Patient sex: M
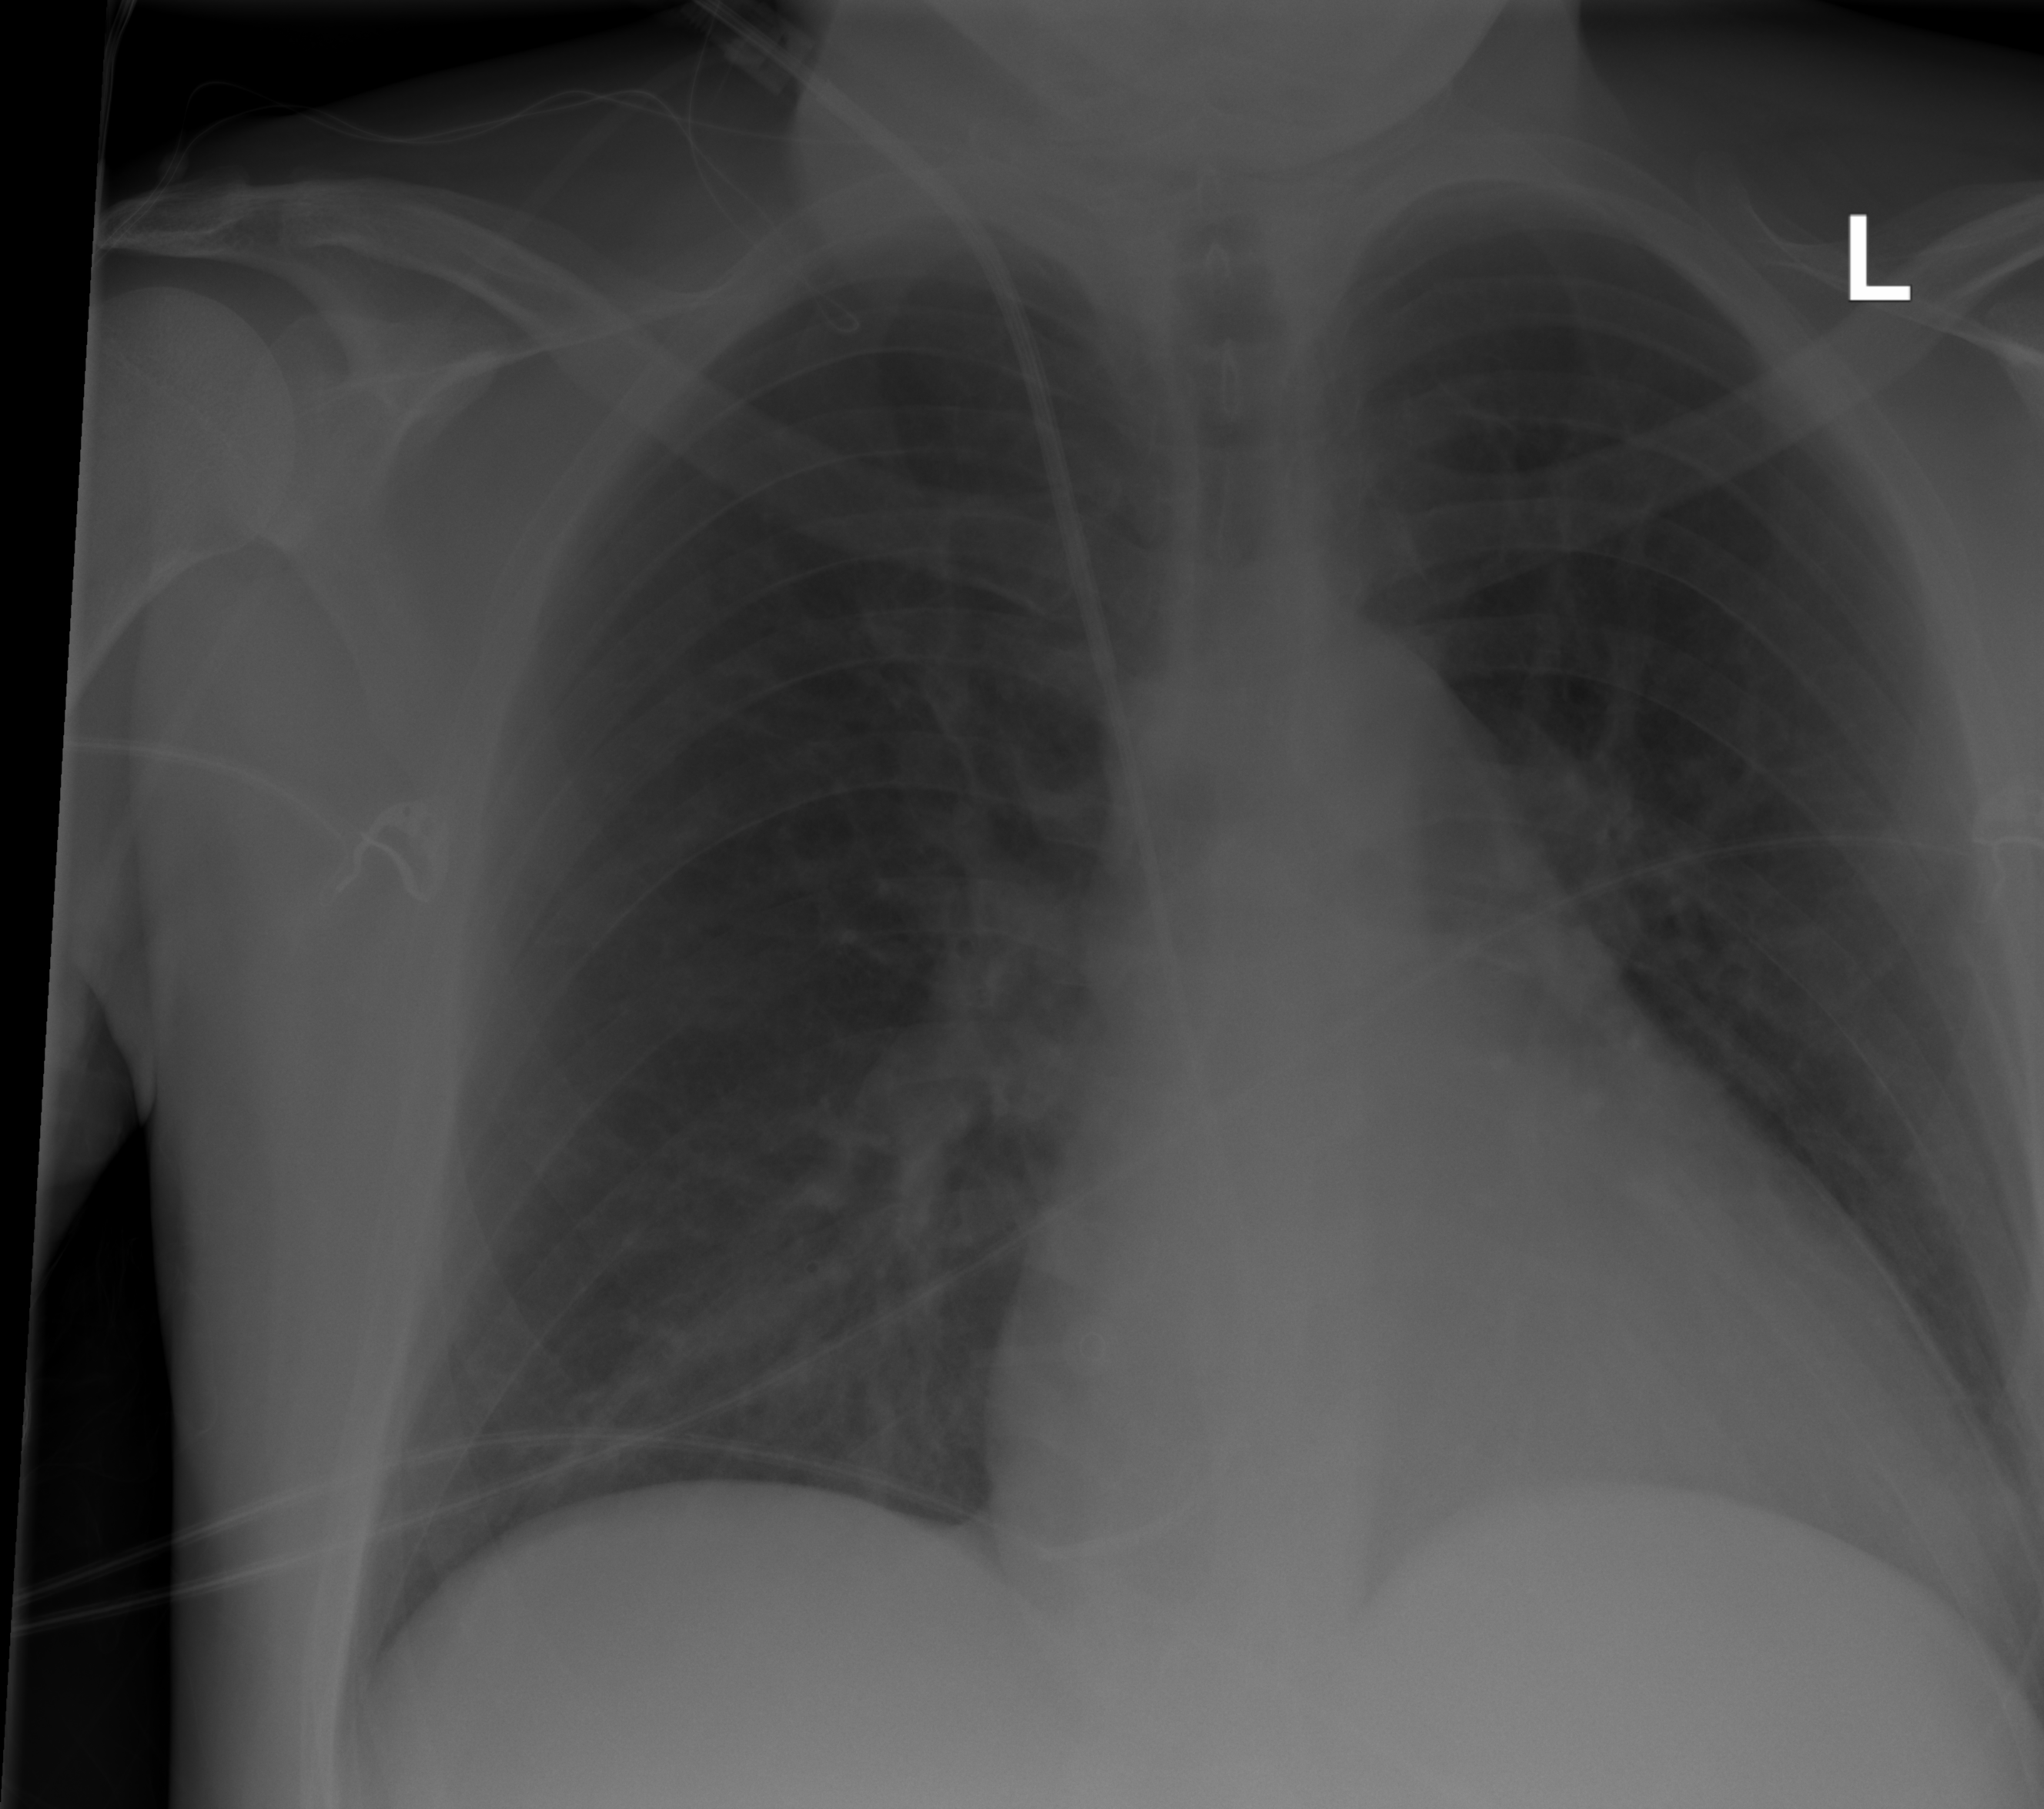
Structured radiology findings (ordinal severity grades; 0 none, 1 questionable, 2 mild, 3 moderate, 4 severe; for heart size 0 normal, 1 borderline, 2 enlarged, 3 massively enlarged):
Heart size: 2
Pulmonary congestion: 2
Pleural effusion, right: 0
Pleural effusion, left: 0
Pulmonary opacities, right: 0
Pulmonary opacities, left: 0
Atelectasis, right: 0
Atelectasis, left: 0